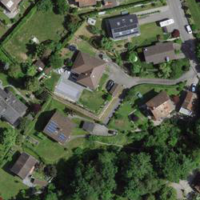
EUNIS habitat code: 55
Species observed at this site:
Micrommata virescens
Stachys sylvatica
Coreus marginatus